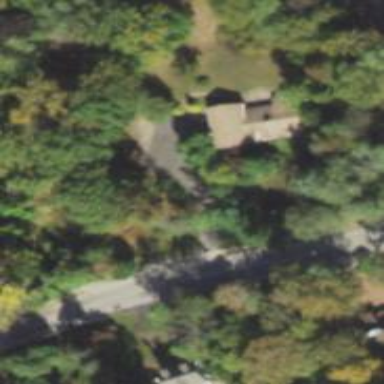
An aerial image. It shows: Driveway.